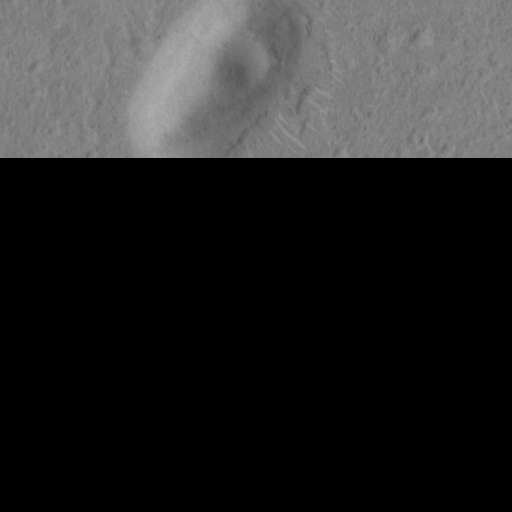
Objects detected: cone